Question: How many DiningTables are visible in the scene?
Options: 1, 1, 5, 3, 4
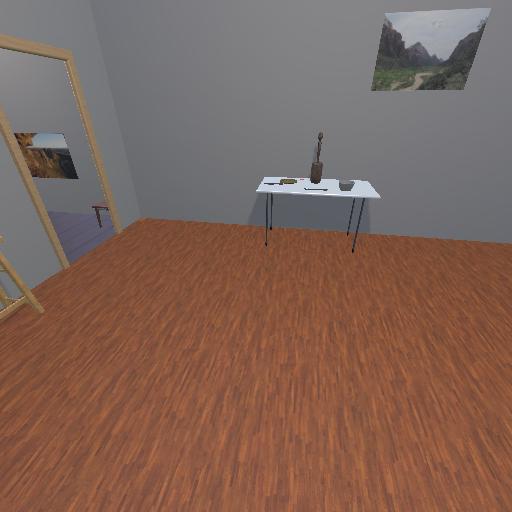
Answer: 1